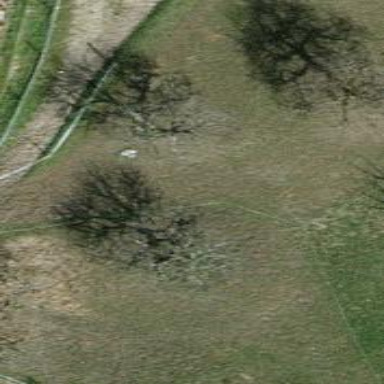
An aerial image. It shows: Broadleaved tree with lush foliage.